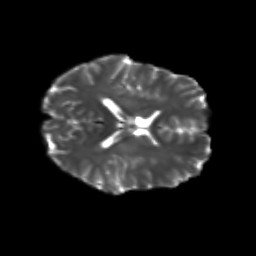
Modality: T2w
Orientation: axial
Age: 23
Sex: male
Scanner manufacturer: siemens
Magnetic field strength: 3 T
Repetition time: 3.5 s
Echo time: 0.104 s